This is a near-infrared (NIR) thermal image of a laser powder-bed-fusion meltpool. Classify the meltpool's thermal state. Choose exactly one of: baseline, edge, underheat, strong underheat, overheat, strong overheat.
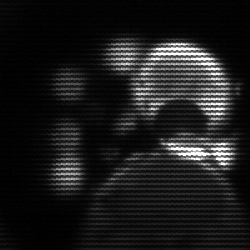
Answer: edge